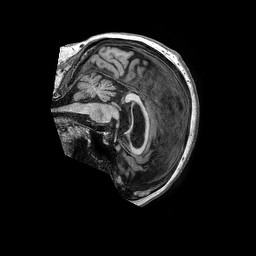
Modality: T1w
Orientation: sagittal
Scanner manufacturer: philips
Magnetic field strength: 3 T
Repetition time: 0.006639 s
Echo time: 0.002984 s